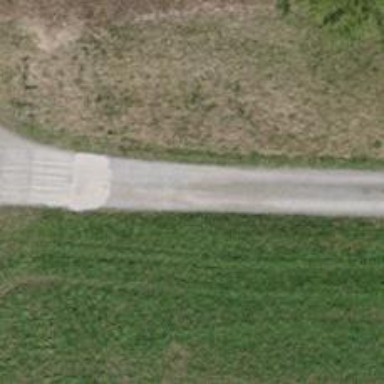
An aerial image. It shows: Track with compacted grade 2 surface.